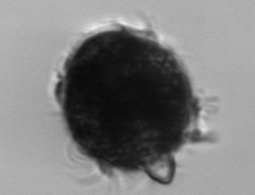
Label: Didinium